Question: I have a main container controller that initializes child view controllers.
I'm trying to learn to use UIStoryboards tho and I'm stumped as to how to get out of a storyboard.
Here's the flow:

Once I get to the end of a storyboard's scenes, how should I get out of storyboard and back to my container controller?
Should I keep a pointer to the storyboard? What would I do with it?
Should I keep a pointer to the initial view controller (which is the one I explicitly add as child)? It's .view won't be on screen at the end so I don't know what I would do with that either.
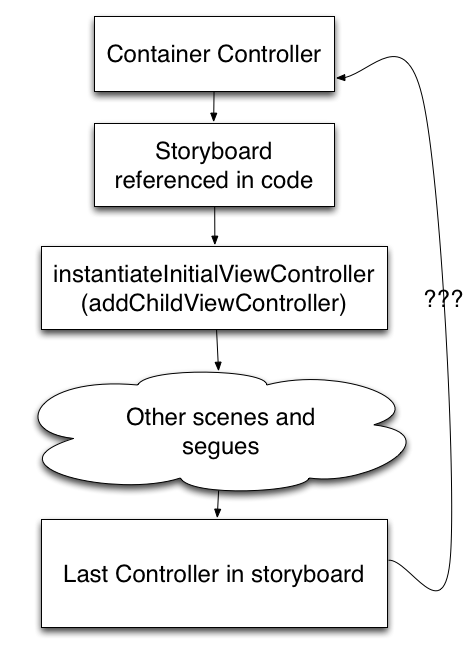
Answer: Try looping through the childViewControllers
'''
for (UIViewController *vc in self.childViewControllers) {
// do something
}
'''